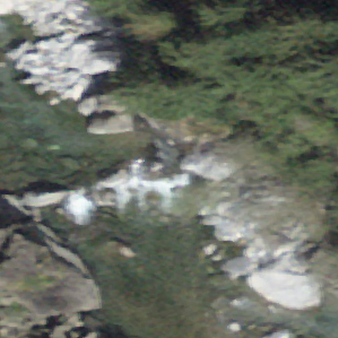
Label: bouldering_area